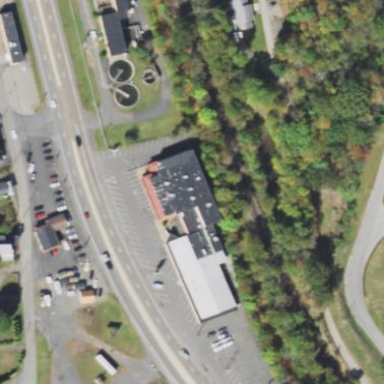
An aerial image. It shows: Retail building.